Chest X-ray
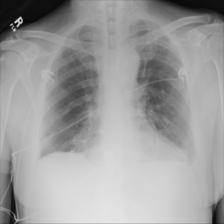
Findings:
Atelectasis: negative
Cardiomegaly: negative
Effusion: negative
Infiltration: negative
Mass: negative
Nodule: negative
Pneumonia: negative
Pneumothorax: negative
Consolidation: negative
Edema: negative
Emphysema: negative
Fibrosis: negative
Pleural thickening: negative
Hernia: negative